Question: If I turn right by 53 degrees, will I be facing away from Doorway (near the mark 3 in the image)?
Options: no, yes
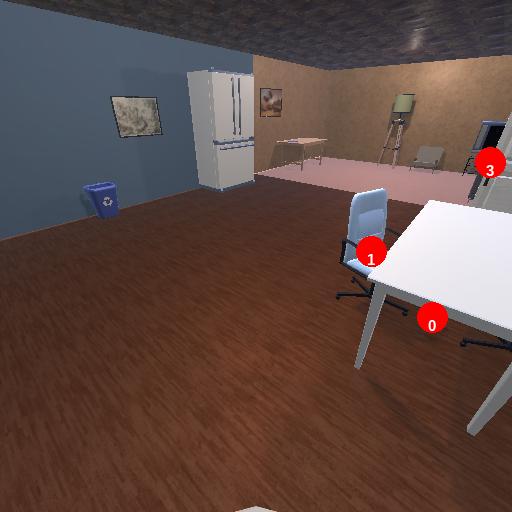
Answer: no